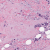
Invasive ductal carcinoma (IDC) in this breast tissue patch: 1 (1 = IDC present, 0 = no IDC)